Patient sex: F
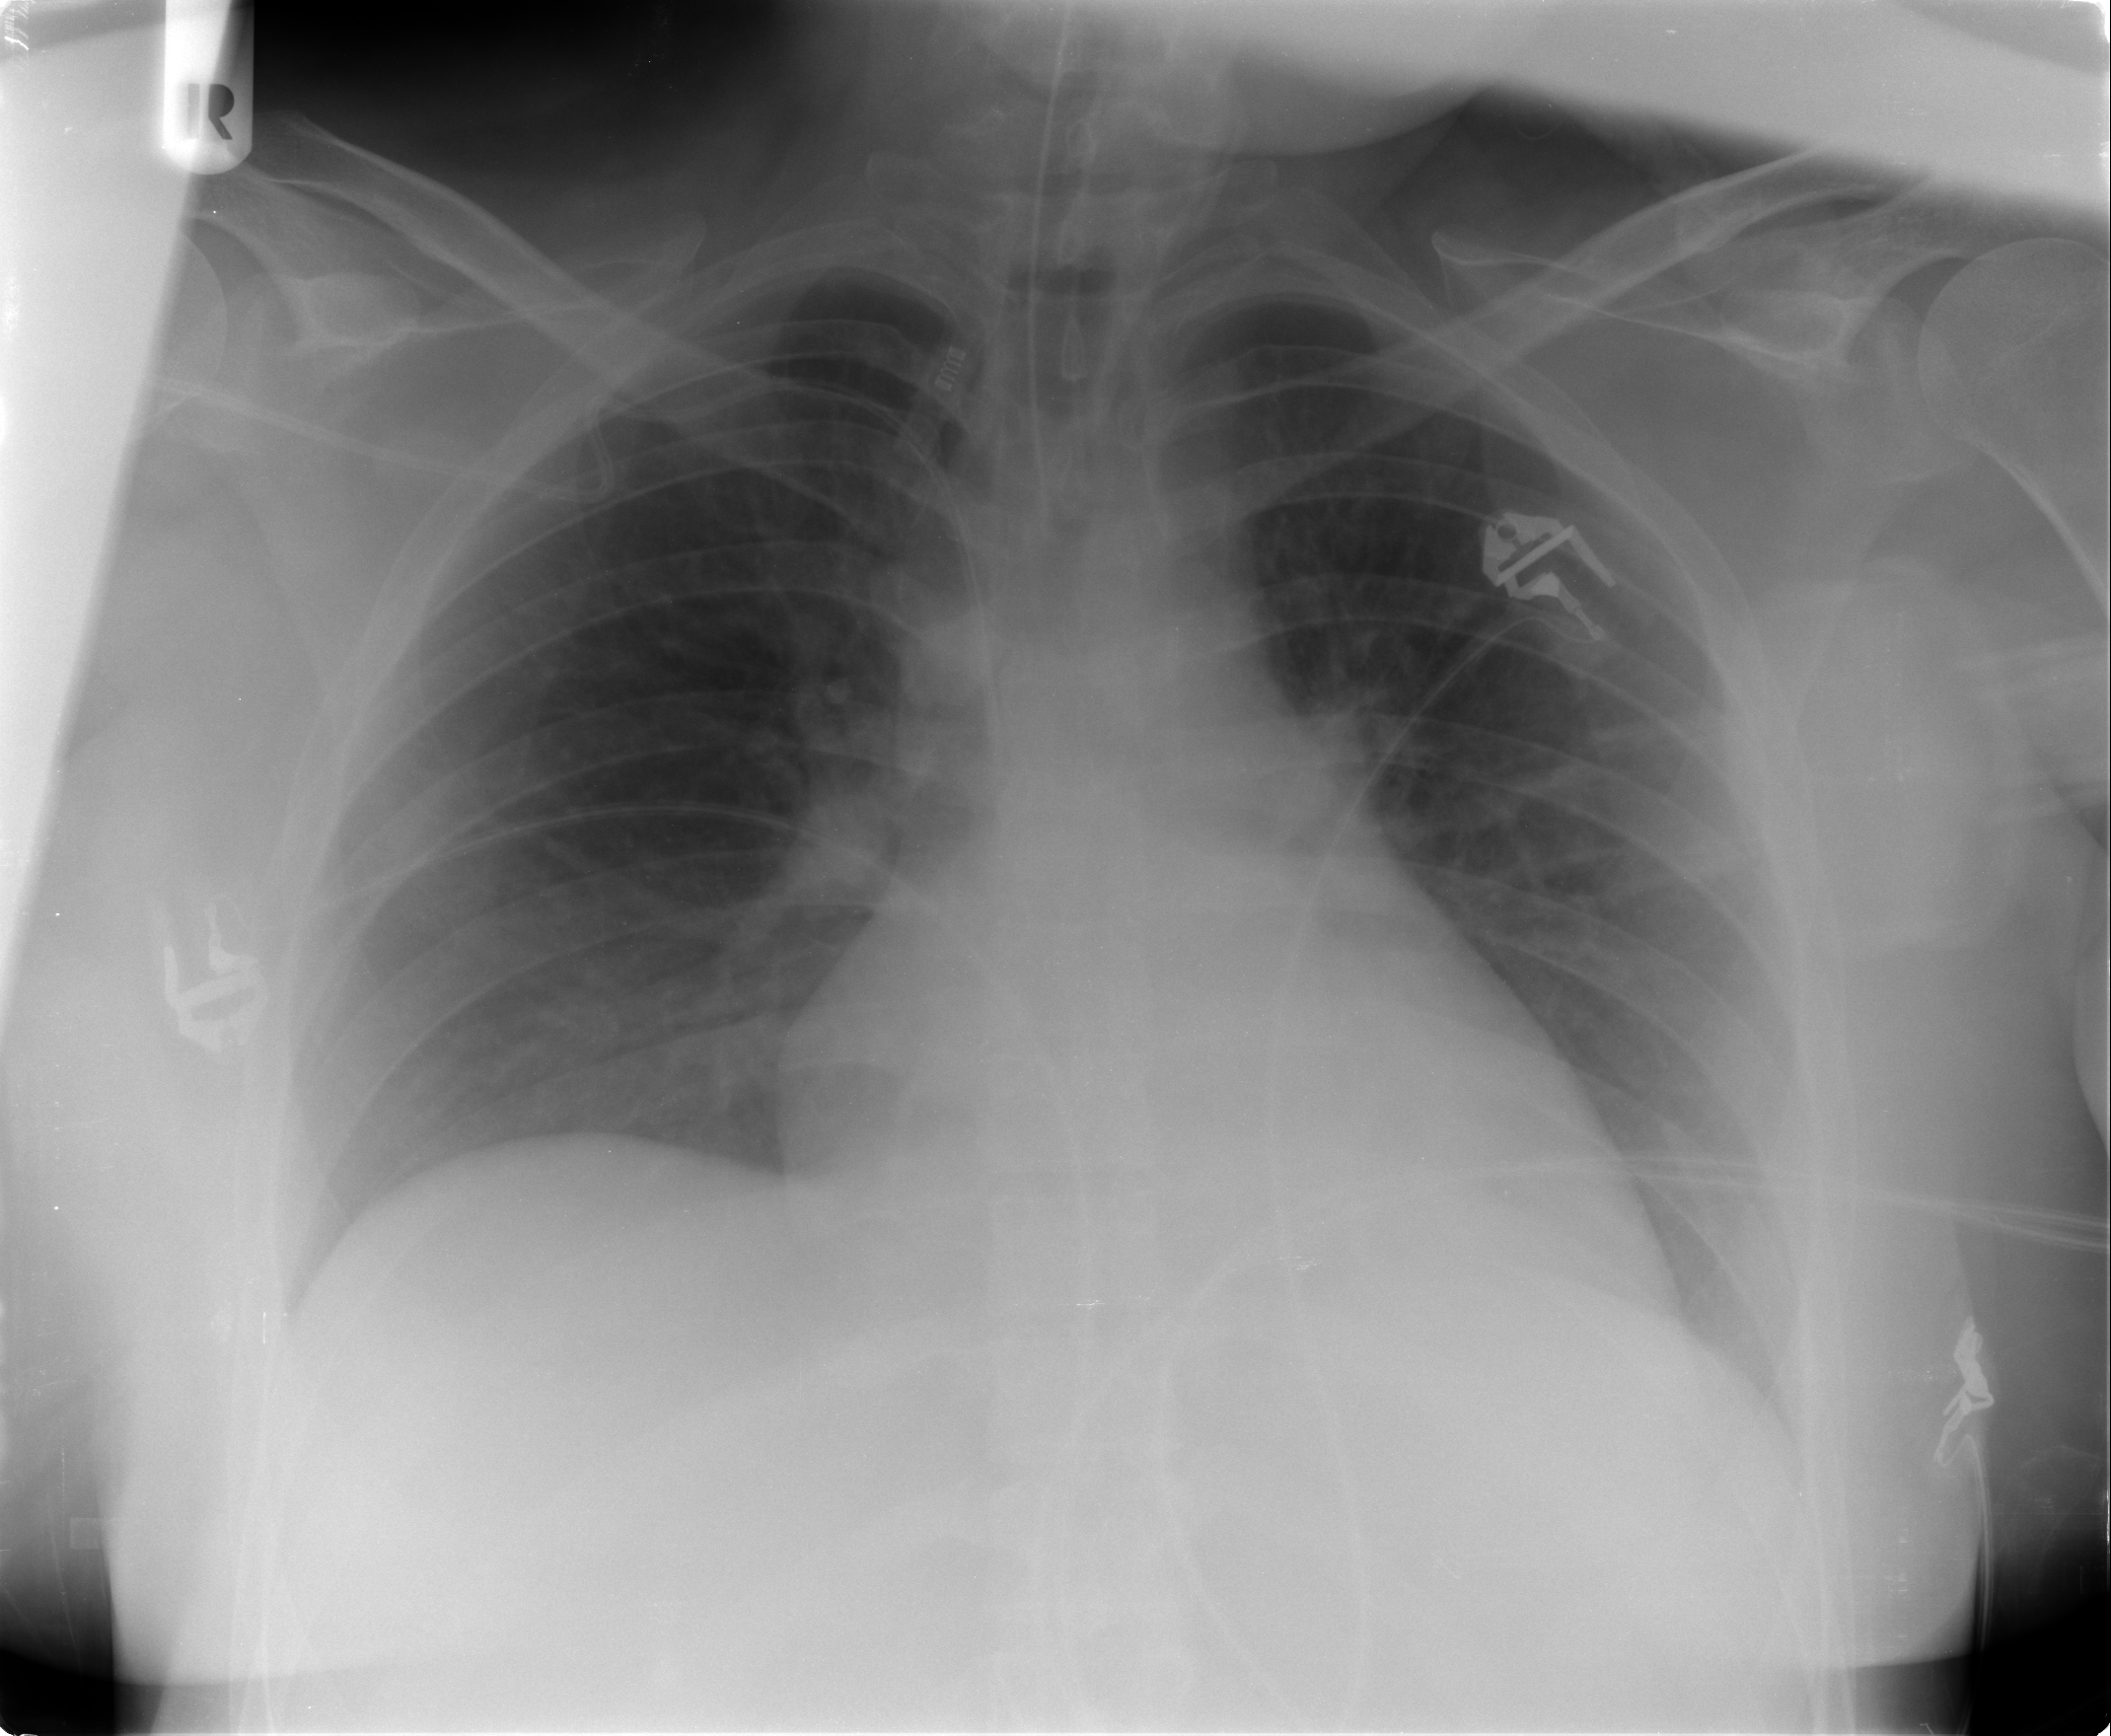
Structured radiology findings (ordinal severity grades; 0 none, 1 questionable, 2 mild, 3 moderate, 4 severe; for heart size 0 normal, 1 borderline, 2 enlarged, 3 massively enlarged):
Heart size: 0
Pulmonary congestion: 0
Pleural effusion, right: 0
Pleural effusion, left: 0
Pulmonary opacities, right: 0
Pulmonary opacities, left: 0
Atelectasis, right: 2
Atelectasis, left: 0